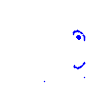
Particle: kaon